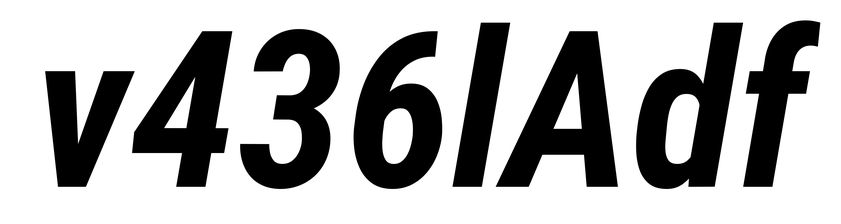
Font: Roboto-Italic_Condensed_Bold_Italic